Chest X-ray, PA view. Patient: 49 years old, sex F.
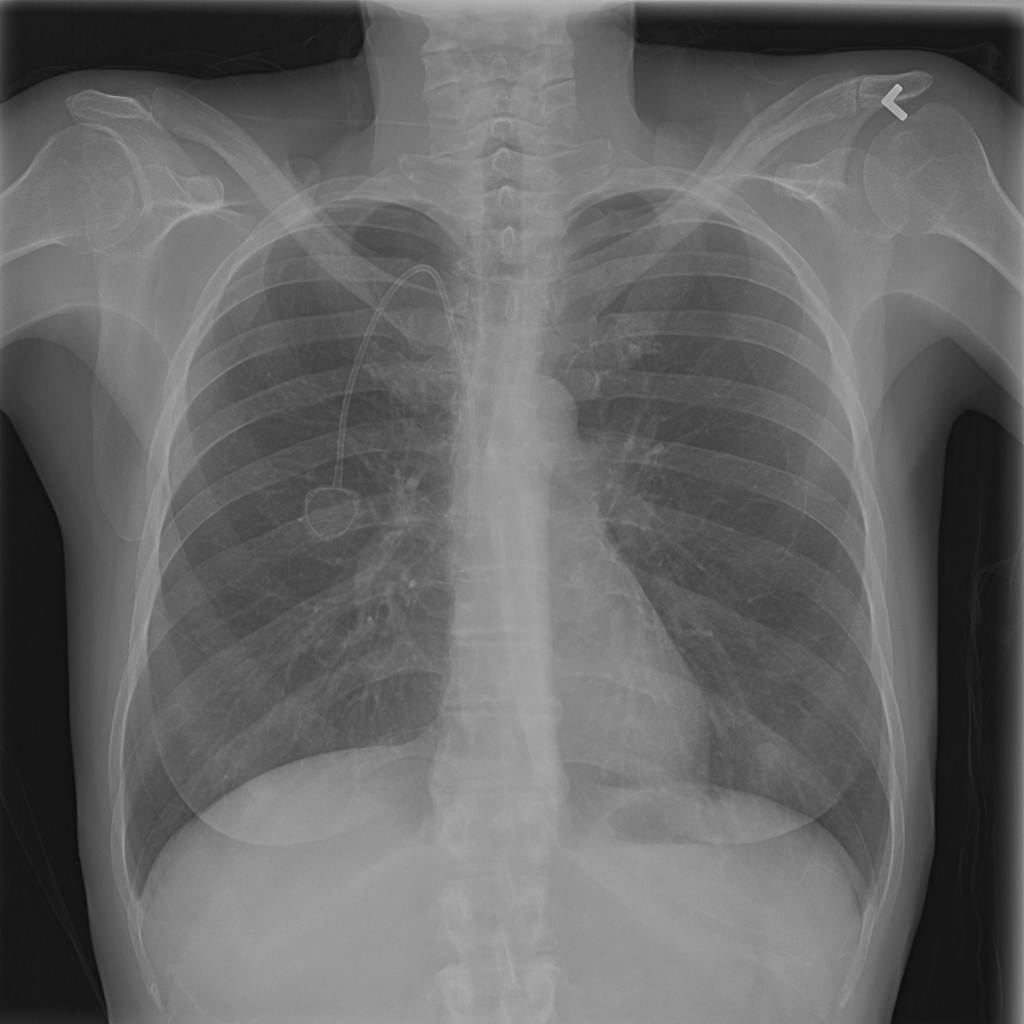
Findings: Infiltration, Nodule